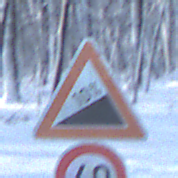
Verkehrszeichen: Steigung10
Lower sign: Geschwindigkeit40
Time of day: MorningAfternoon
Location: Outdoor (Nature)
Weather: Clear
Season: Winter
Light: Natural